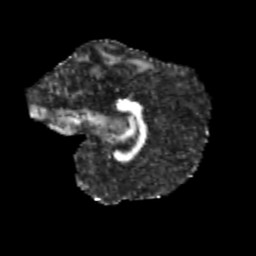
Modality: FA
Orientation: sagittal
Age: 12
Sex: male
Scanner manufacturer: siemens
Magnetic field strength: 3 T
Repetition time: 3.8 s
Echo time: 0.07 s